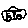
Label: car